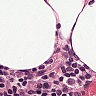
Metastatic tissue present: no